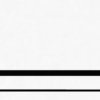
Label: not_dusty